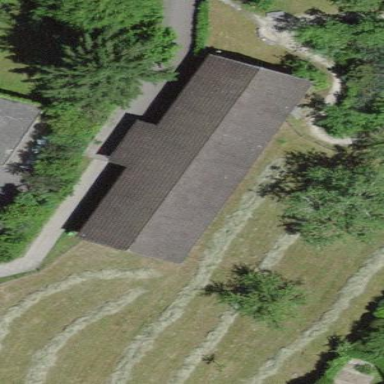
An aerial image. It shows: School building with gabled roof.